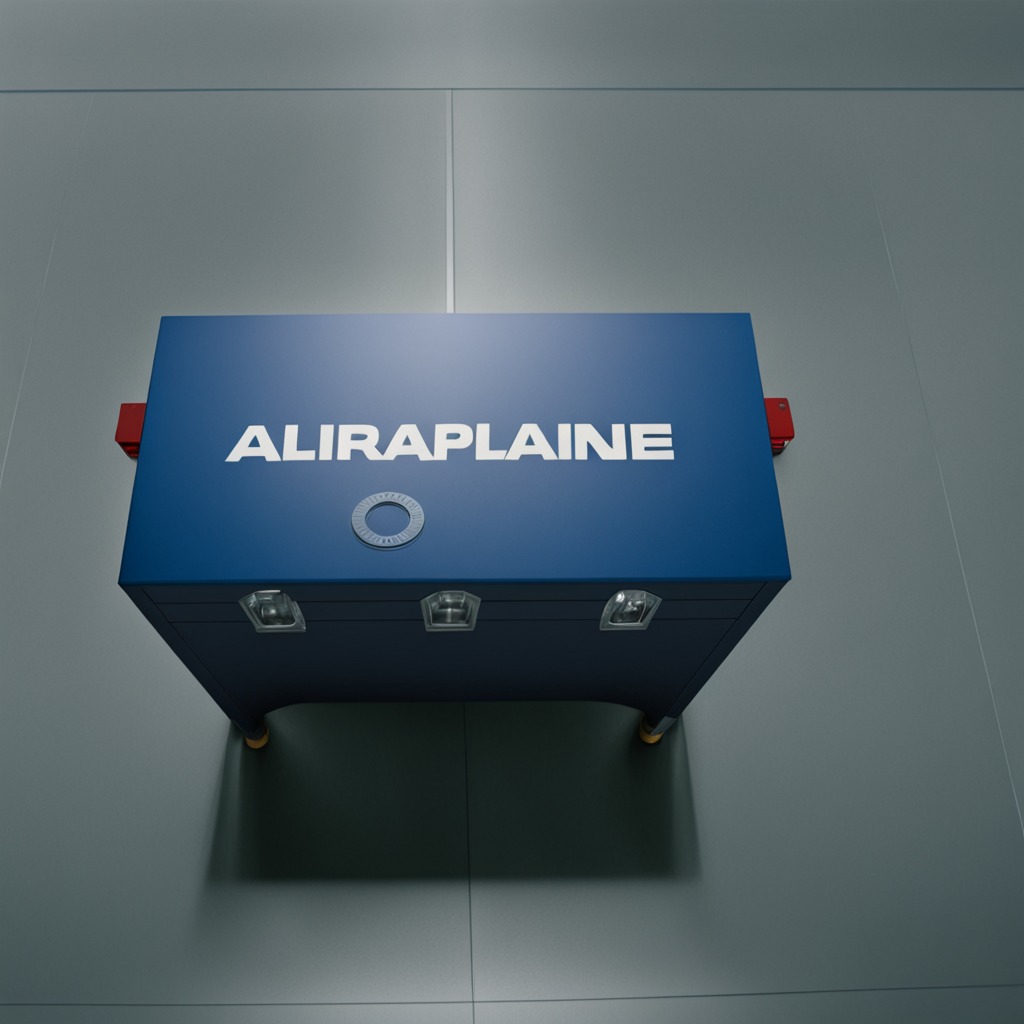
A flat metal washer is lying on the toolbox surface in an airplane hangar workshop.